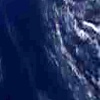
Label: water